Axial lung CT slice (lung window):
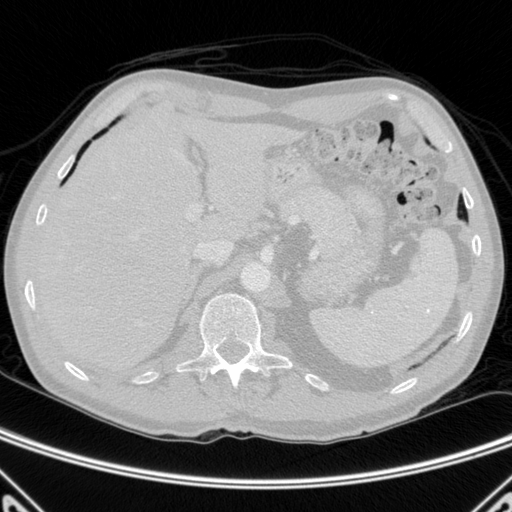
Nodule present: no